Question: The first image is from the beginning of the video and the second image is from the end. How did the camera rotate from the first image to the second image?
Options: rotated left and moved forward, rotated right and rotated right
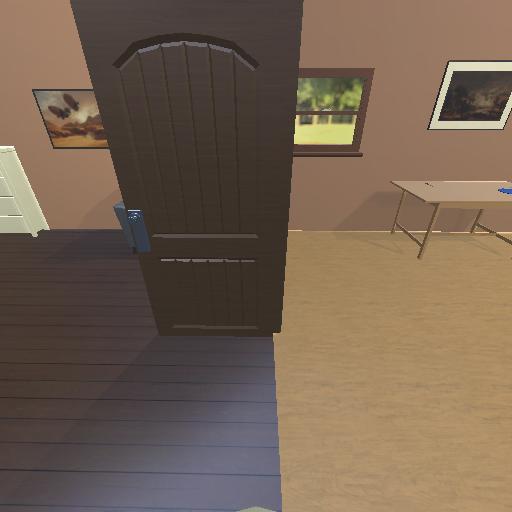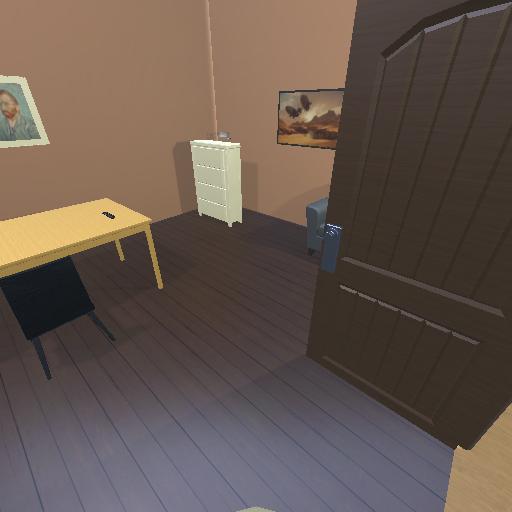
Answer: rotated left and moved forward